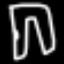
Label: pants